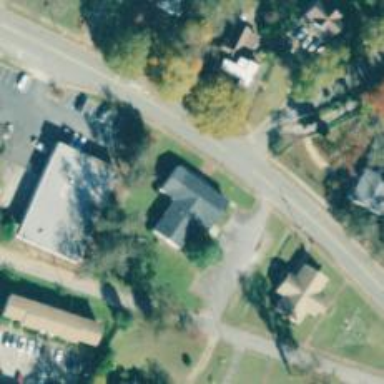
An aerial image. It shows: Healthcare clinic is depicted in the image.